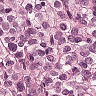
Metastatic tissue present: yes